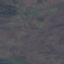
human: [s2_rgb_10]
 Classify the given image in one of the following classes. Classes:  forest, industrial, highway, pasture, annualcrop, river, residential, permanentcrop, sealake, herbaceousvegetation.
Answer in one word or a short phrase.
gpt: HerbaceousVegetation